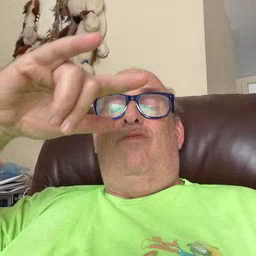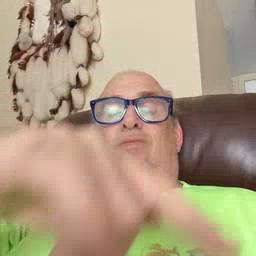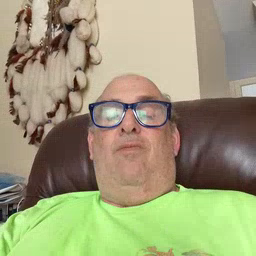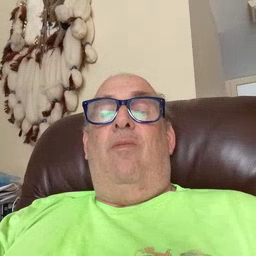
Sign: airplane